Field crop: maize
Growth stage: 2
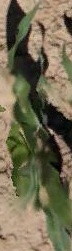
Species: maize